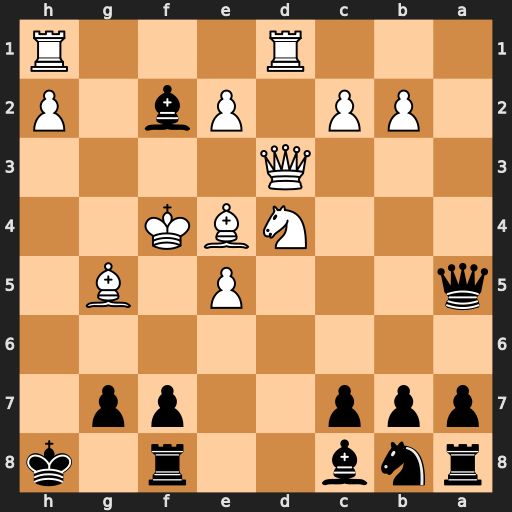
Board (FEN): rnb2r1k/ppp2pp1/8/q3P1B1/3NBK2/3Q4/1PP1Pb1P/3R3R
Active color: b
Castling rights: -
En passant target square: -
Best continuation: f6 exf6 gxf6